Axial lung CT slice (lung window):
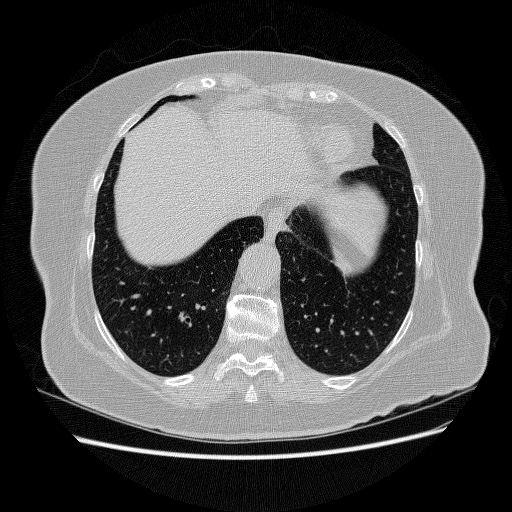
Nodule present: no